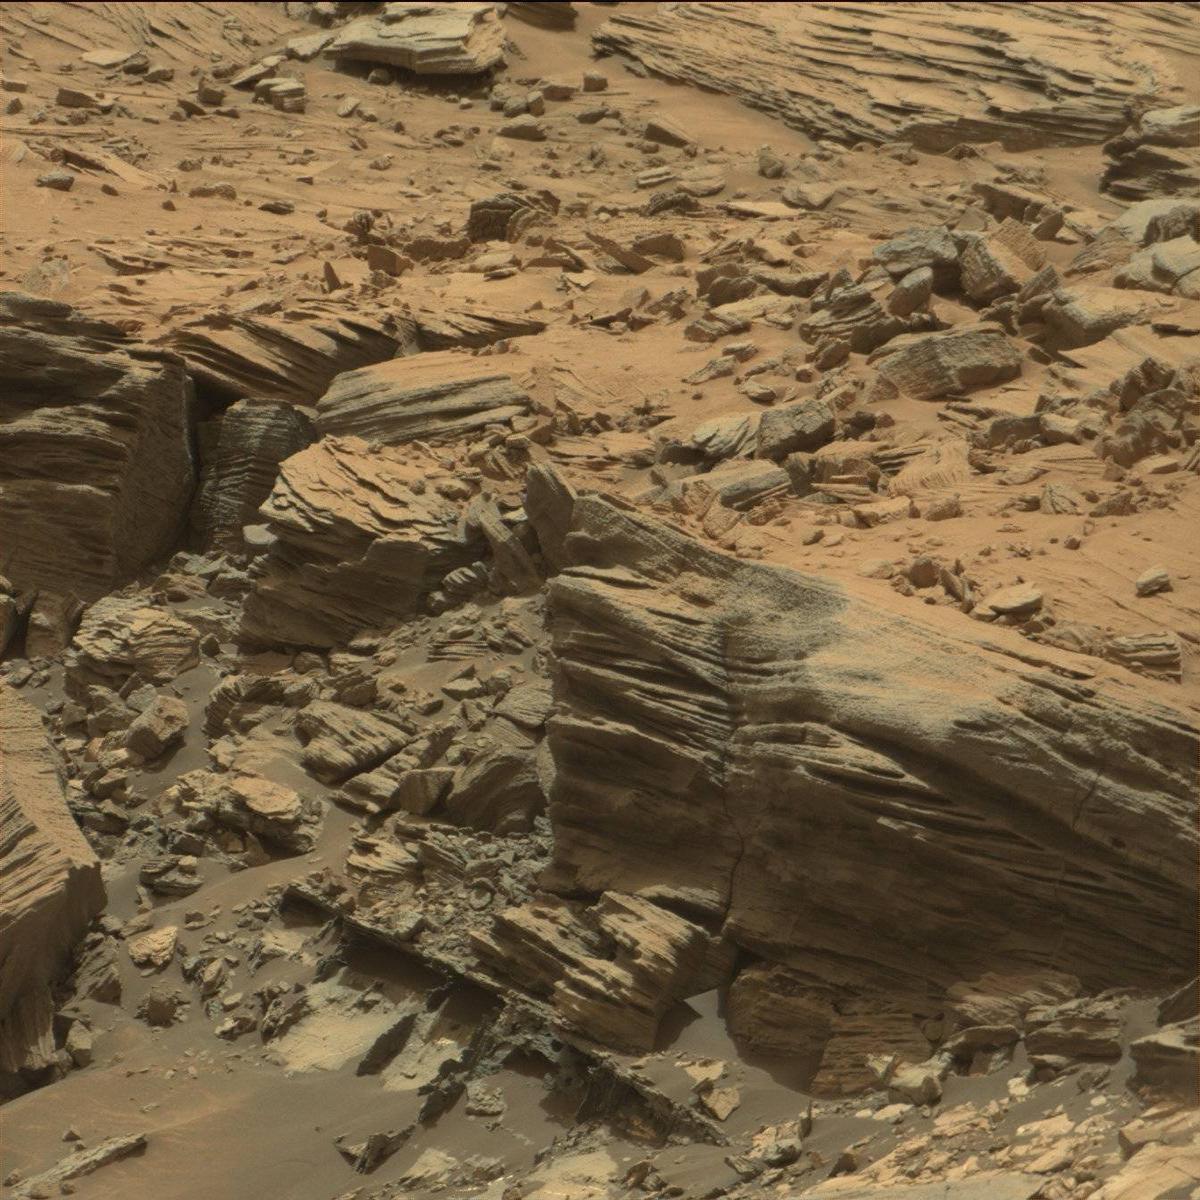
Terrain classes present: Bedrock, Sand / Soil